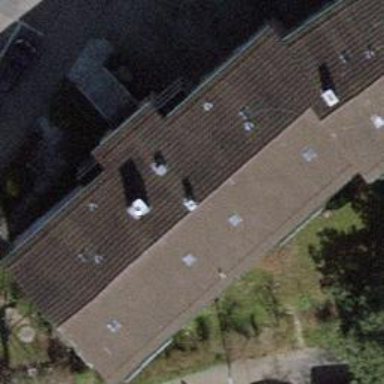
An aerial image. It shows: Building with tile roof.